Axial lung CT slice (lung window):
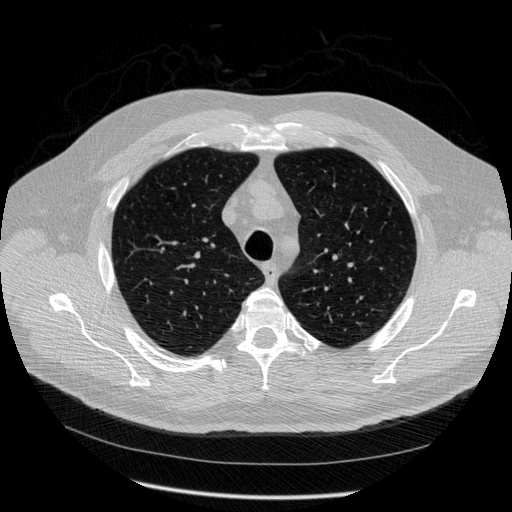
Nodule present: no